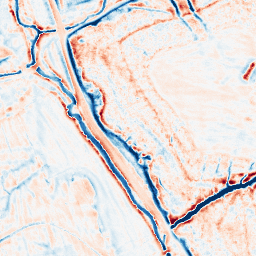
Category: edge_preserving
Decomposition family: bilateral
Decomposition parameters: d: 15
sigma_color: 75
sigma_space: 50
Upsampling method: regularized
Upsampling parameters: scale: 4
lambda_reg: 0.01
Upsampling scale: 4